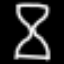
Label: hourglass